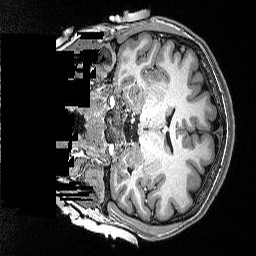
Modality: T1w
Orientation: coronal